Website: lowes
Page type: newsletter-management
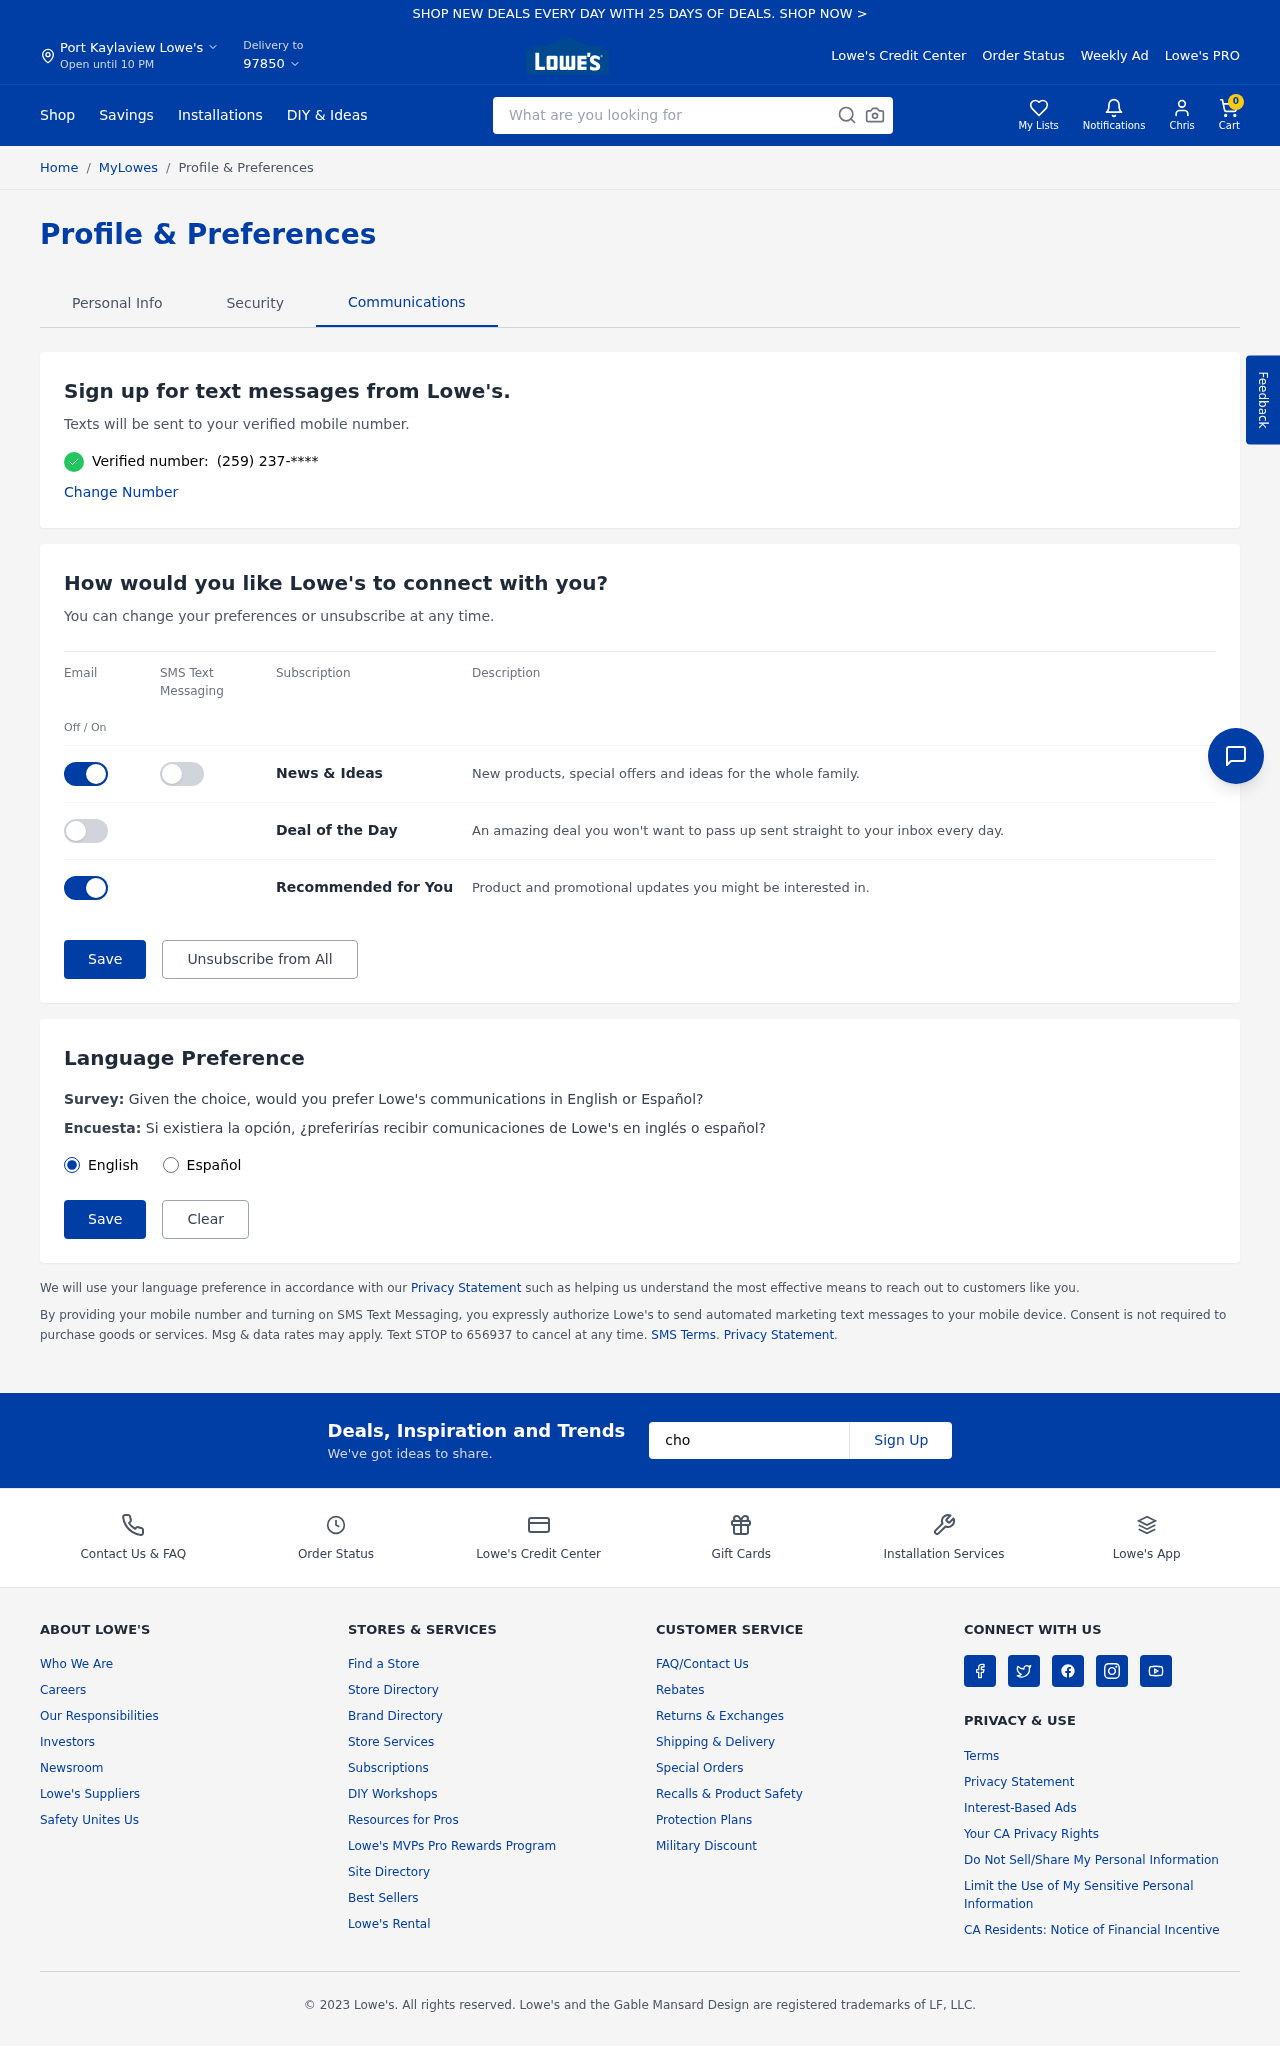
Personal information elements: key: PII_CITY
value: Port Kaylaview
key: PII_EMAIL
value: choffman@gmail.com
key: PII_FIRSTNAME
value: Chris
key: PII_POSTCODE
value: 97850
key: PII_PHONE
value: (259) 237
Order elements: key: ORDER_NUM_ITEMS
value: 0
Search elements: key: HEADER_SEARCH
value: What are you looking for